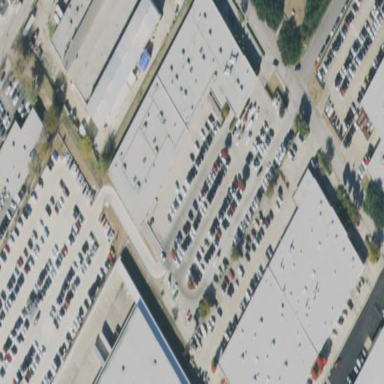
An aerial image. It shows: Warehouse building.